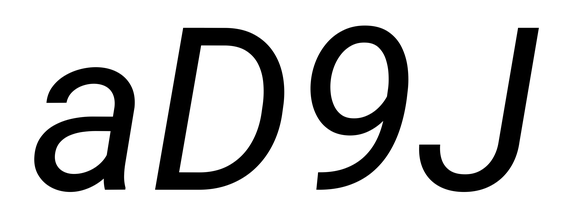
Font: Roboto-Italic_Italic